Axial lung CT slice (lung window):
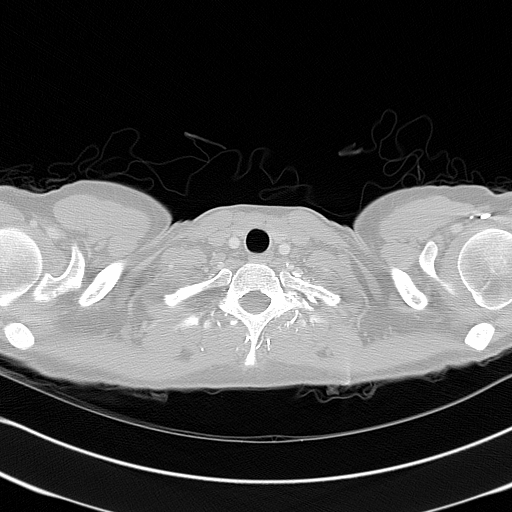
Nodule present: no